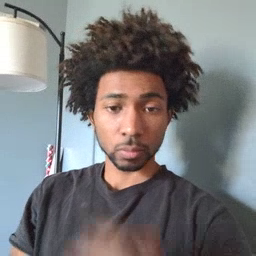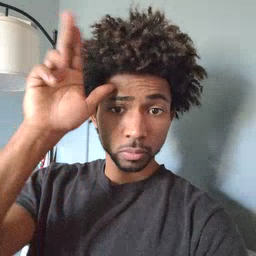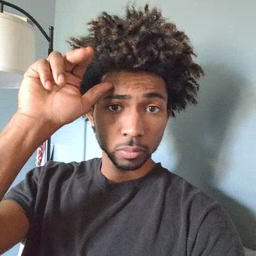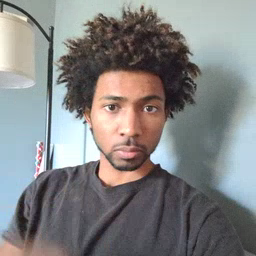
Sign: horse